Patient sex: M
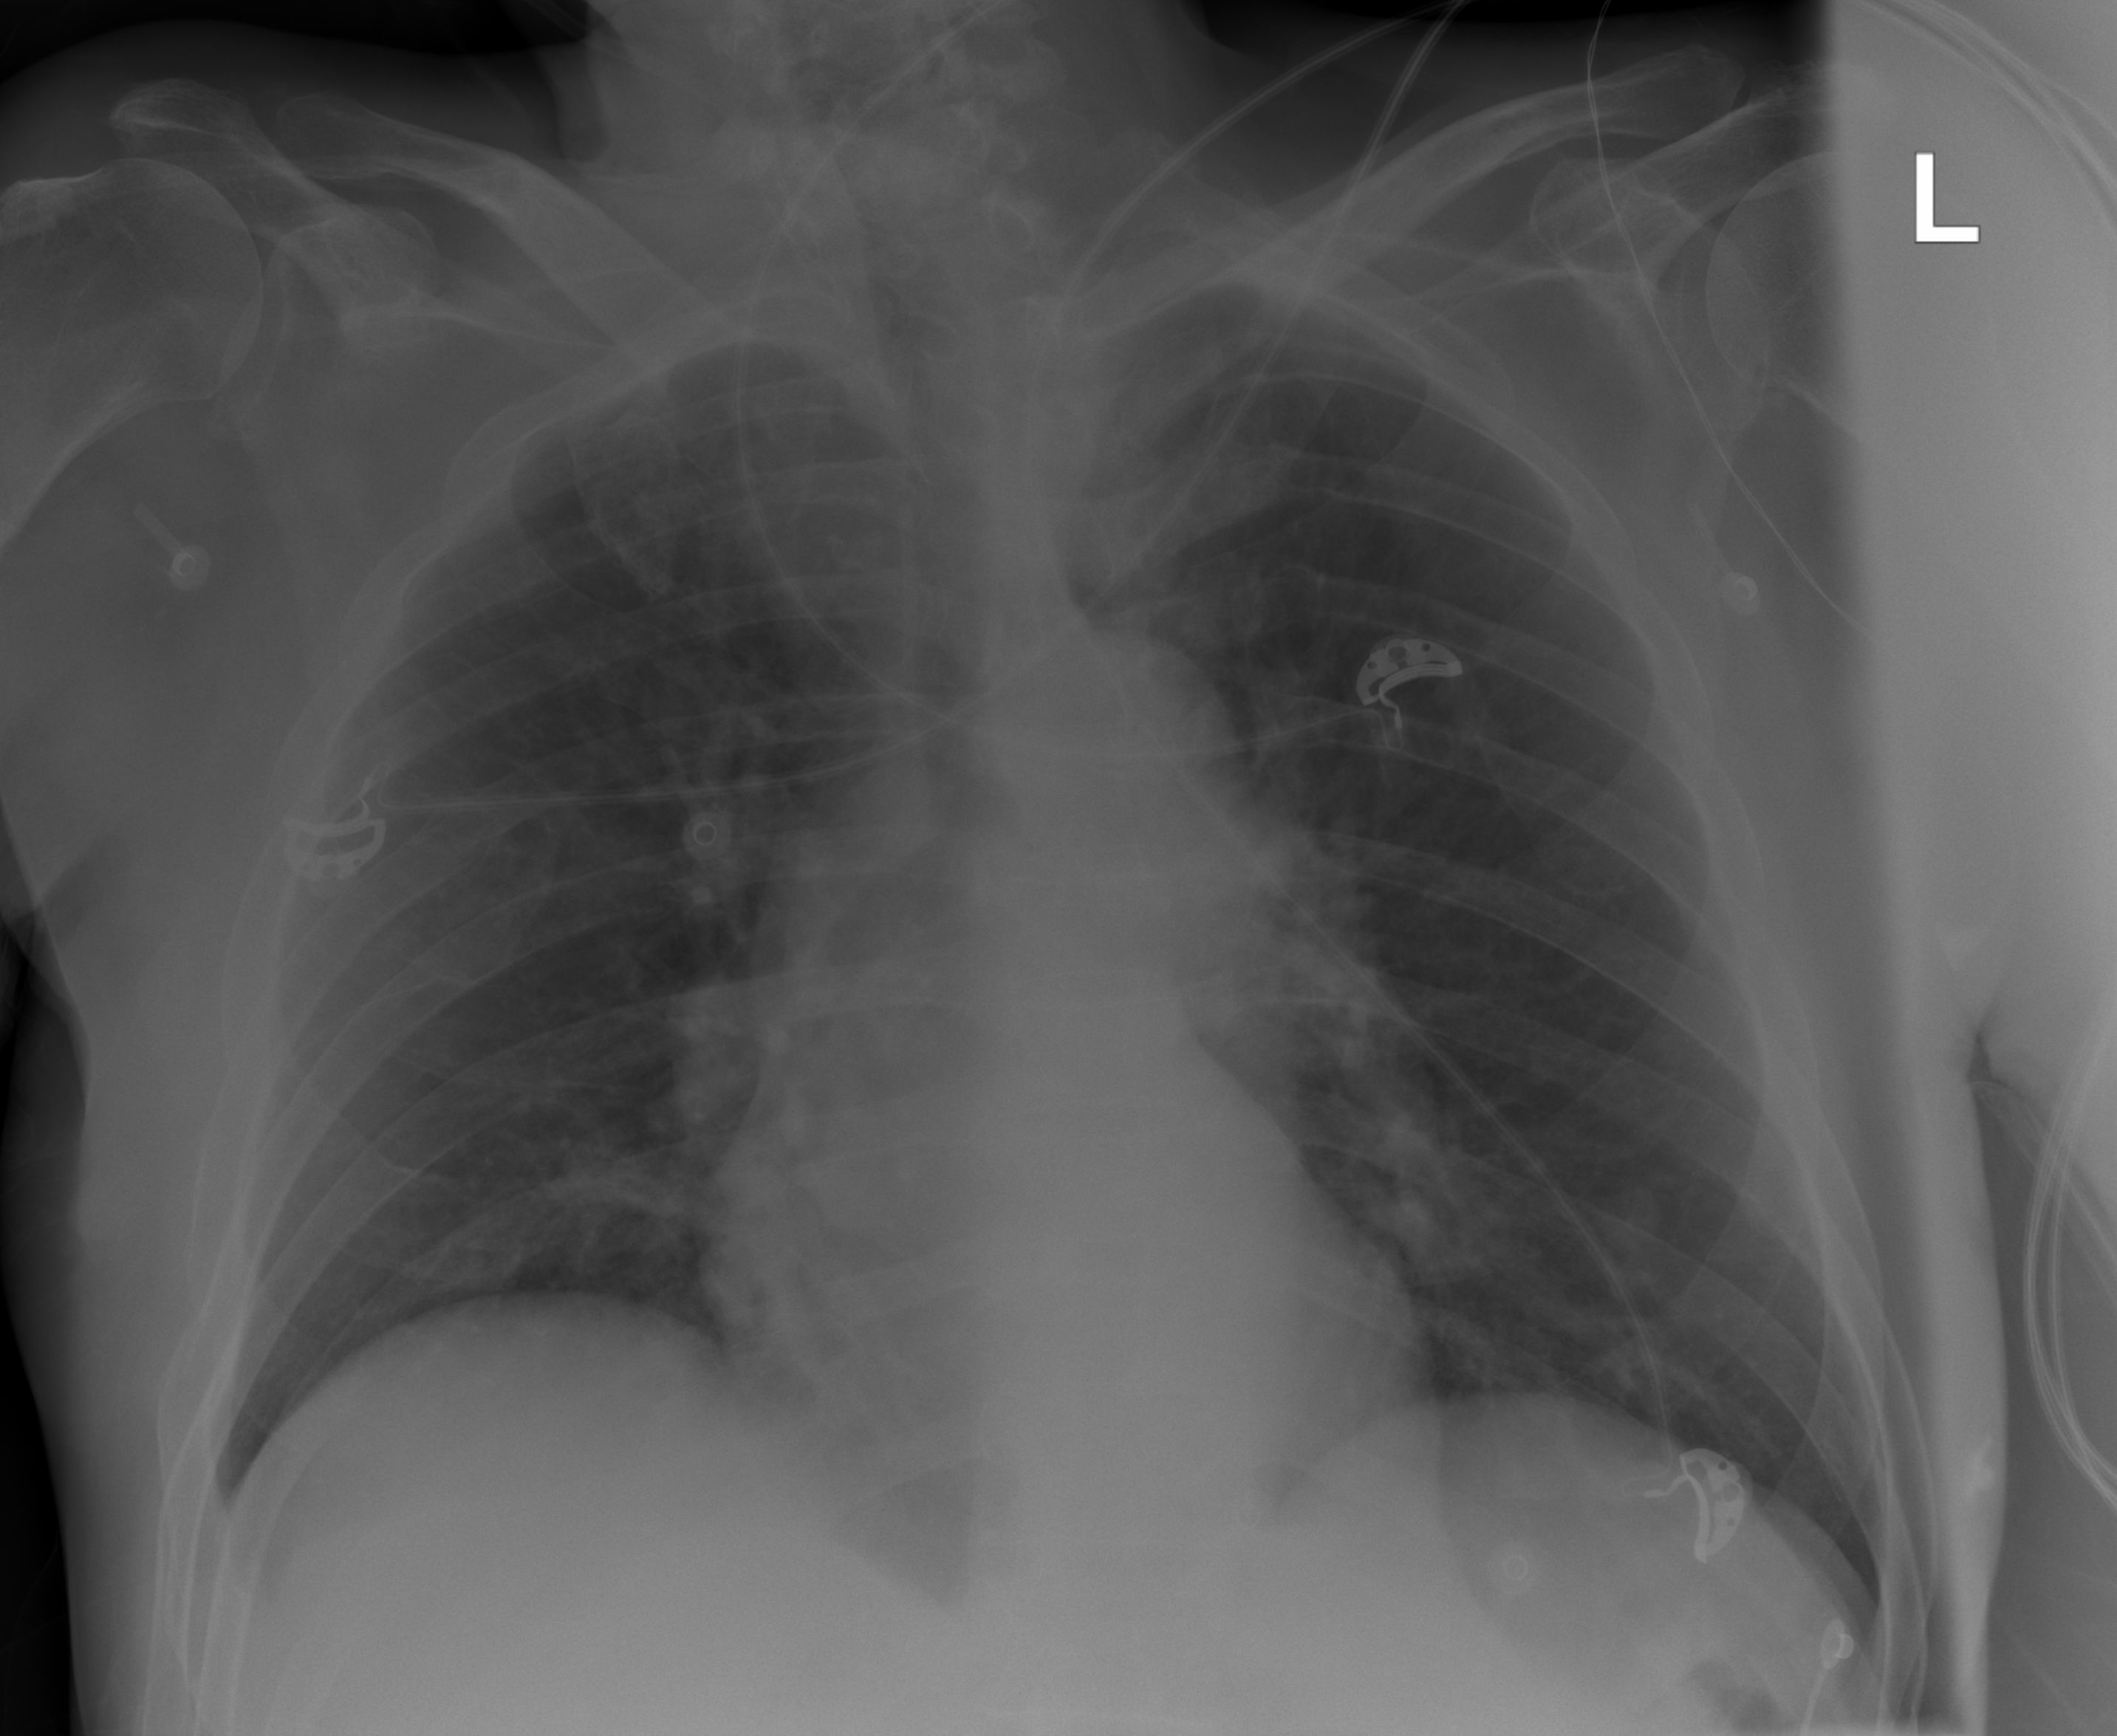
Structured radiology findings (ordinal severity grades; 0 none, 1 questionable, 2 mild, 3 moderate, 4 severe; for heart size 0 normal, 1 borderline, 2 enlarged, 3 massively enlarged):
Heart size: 0
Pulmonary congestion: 1
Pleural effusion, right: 2
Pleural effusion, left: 0
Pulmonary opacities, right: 0
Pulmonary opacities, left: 0
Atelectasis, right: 1
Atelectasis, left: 1